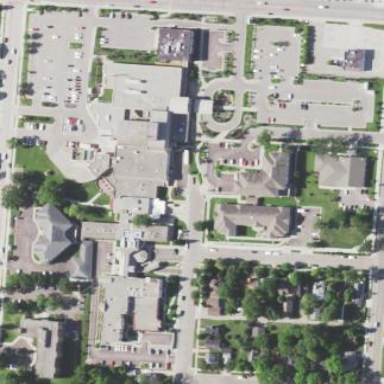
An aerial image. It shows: Hospital providing healthcare services.